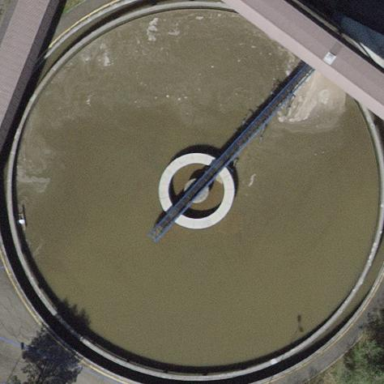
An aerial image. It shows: Body of wastewater.